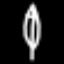
Label: leaf